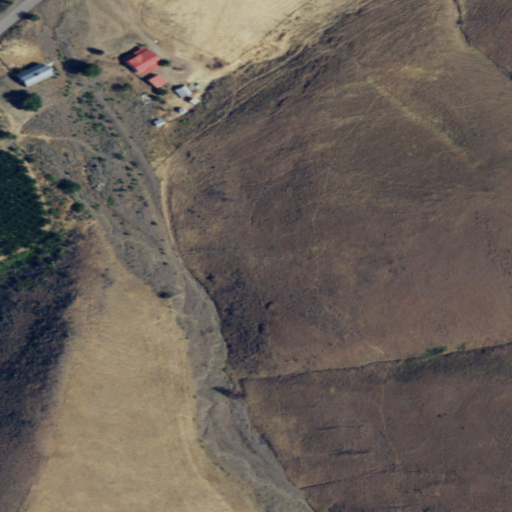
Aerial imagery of valley in Washington named Robinson Canyon containing grassland, shrub, open development, medium intensity development, and low intensity development